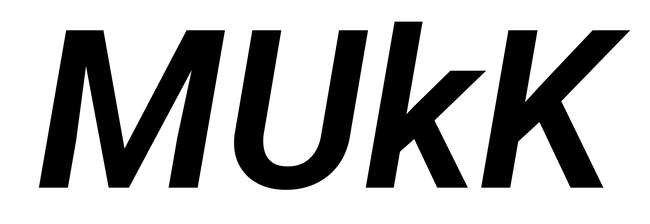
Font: Roboto-Italic_SemiBold_Italic